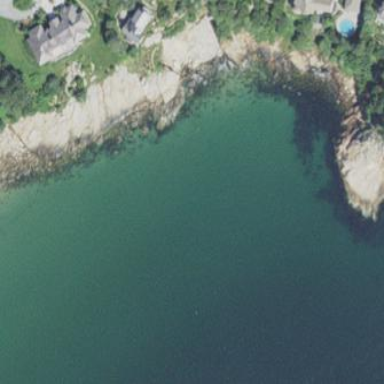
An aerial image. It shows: Rocky scree area affected by tides.